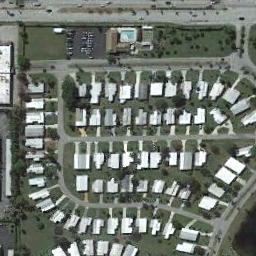
Label: residential